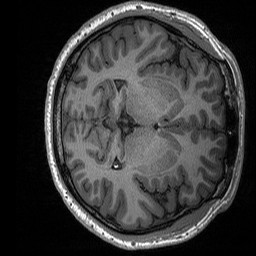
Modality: T1w
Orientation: axial
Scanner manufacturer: siemens
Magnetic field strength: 3 T
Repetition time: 2.3 s
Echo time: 0.00288 s